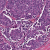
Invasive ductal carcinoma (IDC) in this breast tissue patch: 1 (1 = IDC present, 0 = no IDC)